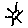
Label: sun